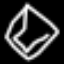
Label: diamond